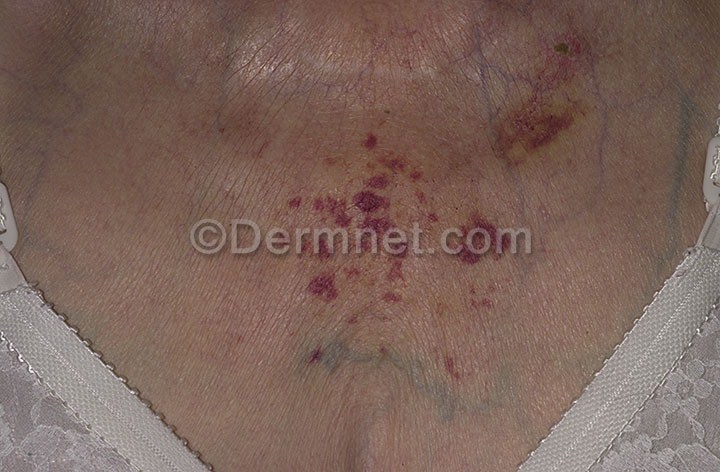
Disease: Vascular Tumors